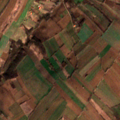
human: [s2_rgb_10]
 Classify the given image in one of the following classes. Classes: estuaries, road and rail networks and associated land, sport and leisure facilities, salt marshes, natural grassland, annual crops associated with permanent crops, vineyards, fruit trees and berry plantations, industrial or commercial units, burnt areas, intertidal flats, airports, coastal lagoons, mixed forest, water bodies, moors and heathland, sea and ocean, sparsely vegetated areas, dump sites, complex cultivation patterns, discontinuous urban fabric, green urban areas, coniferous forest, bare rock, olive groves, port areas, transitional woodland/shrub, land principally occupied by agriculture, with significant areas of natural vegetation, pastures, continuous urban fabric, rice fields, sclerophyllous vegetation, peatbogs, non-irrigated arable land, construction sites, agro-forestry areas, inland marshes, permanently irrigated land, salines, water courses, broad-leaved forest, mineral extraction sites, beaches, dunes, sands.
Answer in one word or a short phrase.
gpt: non-irrigated arable land, complex cultivation patterns, land principally occupied by agriculture, with significant areas of natural vegetation, broad-leaved forest